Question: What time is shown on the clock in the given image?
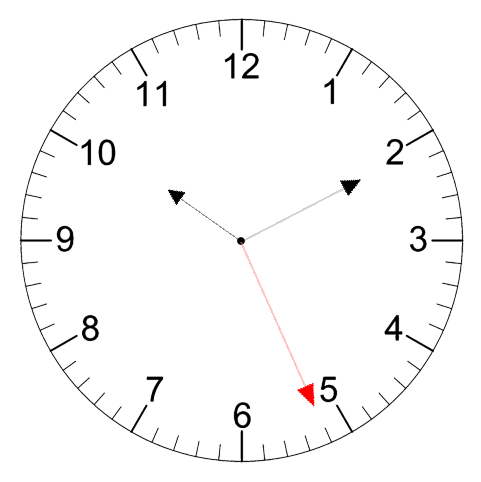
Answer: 10:10:26